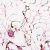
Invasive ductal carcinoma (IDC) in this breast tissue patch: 0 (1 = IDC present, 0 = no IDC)